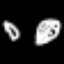
Label: leaf